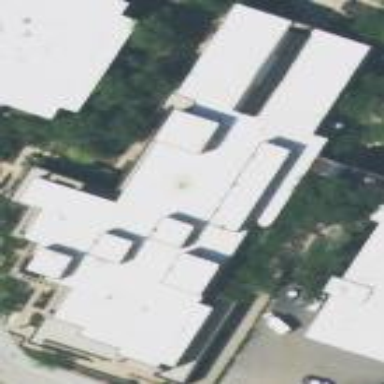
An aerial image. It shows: University building.